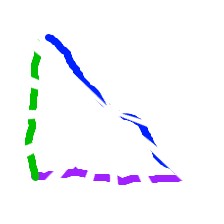
Shape: triangle